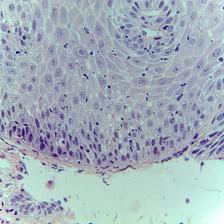
Diagnosis: Normal